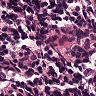
Metastatic tissue present: no